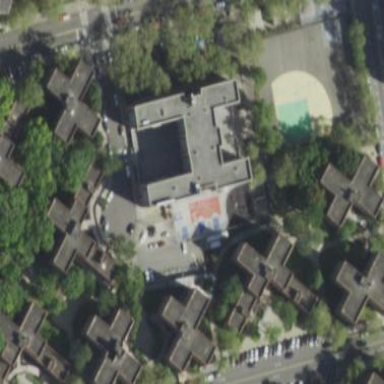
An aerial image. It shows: School building.